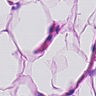
Metastatic tissue present: no